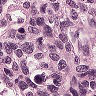
Metastatic tissue present: yes